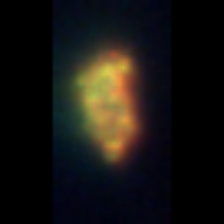
Taxon: Unknown_detritus
Group: Unknown